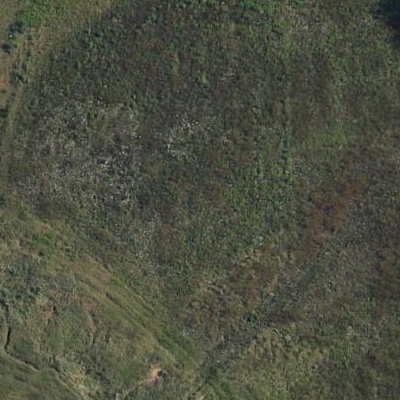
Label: Grass